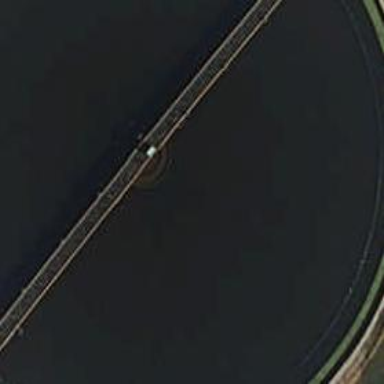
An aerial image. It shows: Image of wastewater.